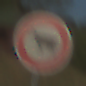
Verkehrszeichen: VerbotViehtrieb
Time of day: MorningAfternoon
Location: Outdoor (Nature)
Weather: Clear
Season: NotSpecified
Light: Natural